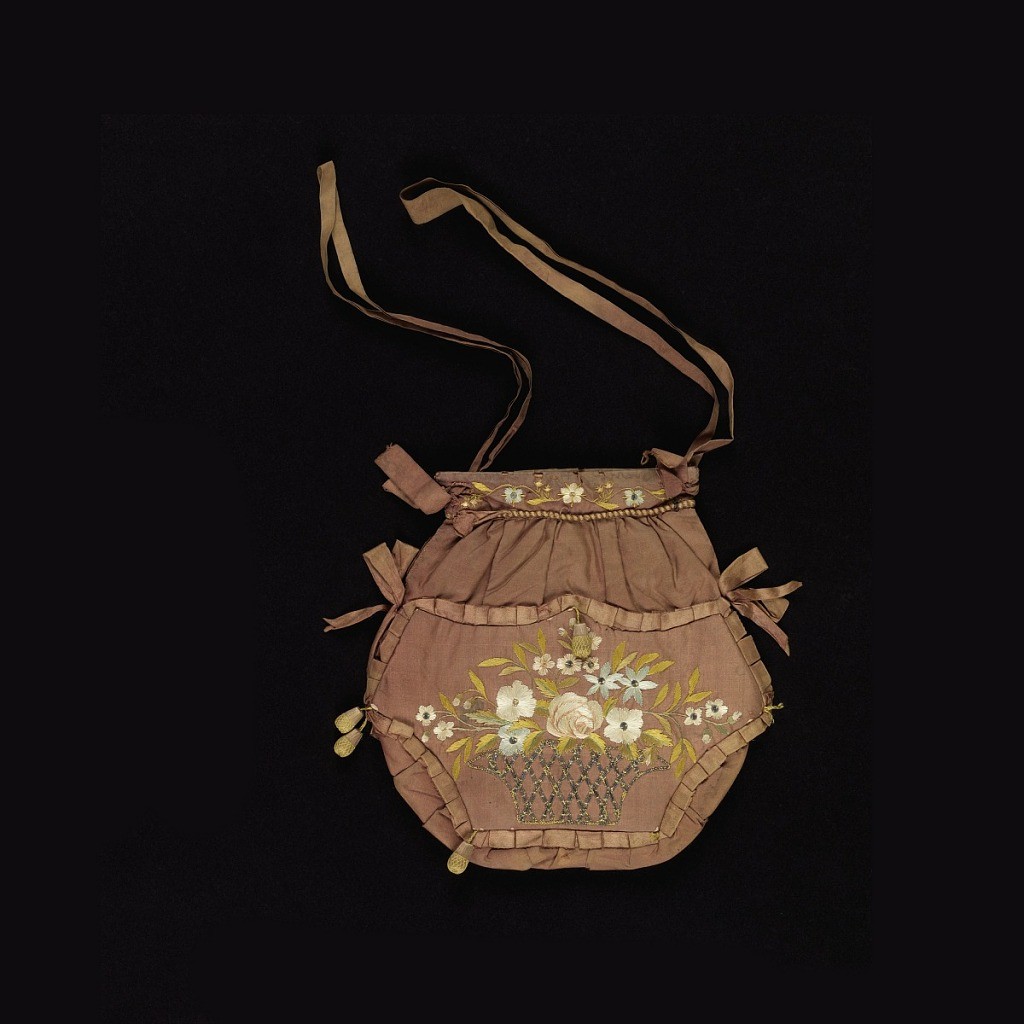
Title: Bag
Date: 1820–40
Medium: silk and metal thread embroidery, gilt wire, gilt spangles, silk foundation, Technique: embroidered in stem, satin and running stitches and couching on plain weave
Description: Lady's bag in brown silk, ornamented with embroidery in design of bird perched on an ivy branch on one side and a basket of flowers on the other. Embroidered in polychrome silks with gilt strips, metal-wrapped silk-core threads, gilt coils and spangles. Linen lining.